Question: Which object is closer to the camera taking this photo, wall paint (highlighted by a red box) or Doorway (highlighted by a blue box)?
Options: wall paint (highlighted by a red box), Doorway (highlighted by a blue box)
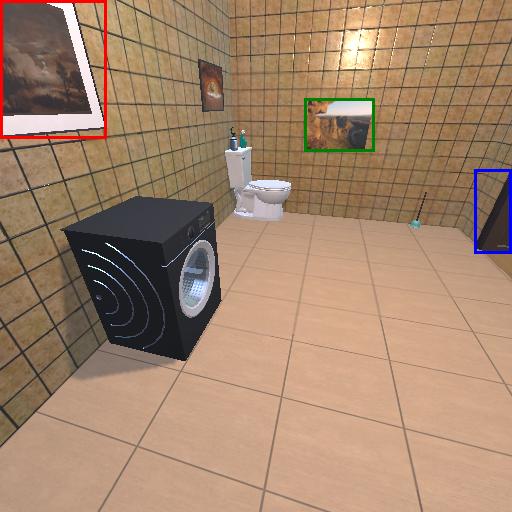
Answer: wall paint (highlighted by a red box)